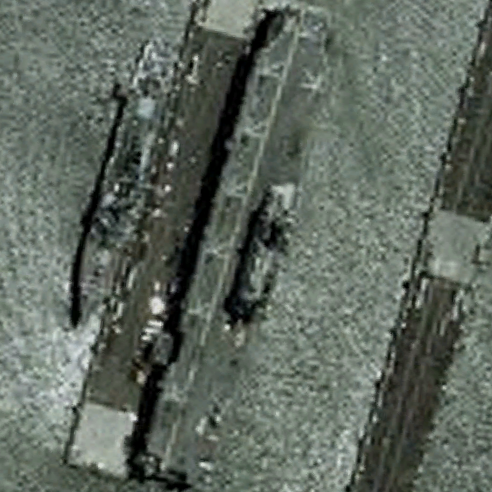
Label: assault